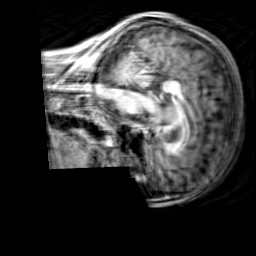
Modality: T1w
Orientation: sagittal
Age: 25
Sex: female
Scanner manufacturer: siemens
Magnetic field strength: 3 T
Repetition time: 2.3 s
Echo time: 0.00303 s